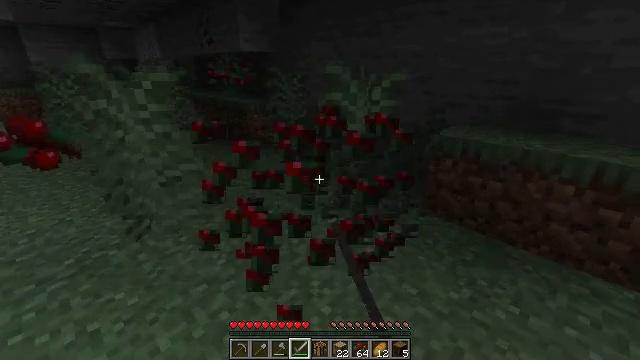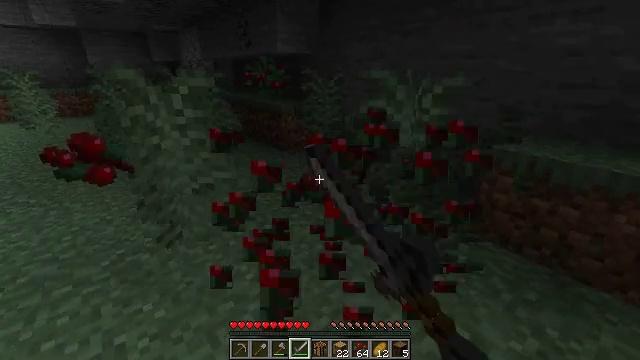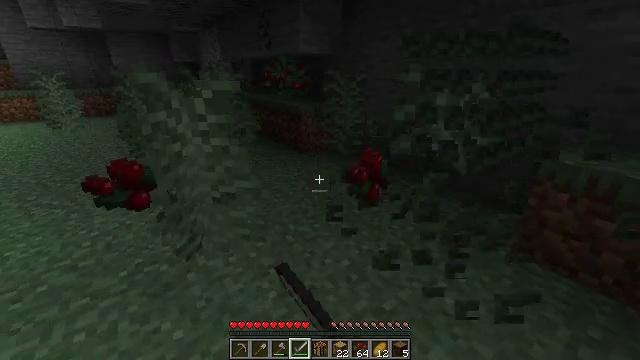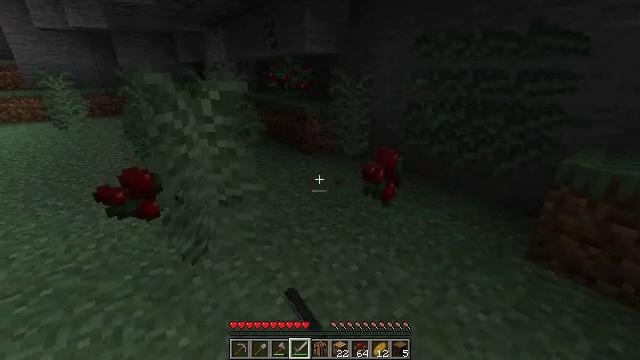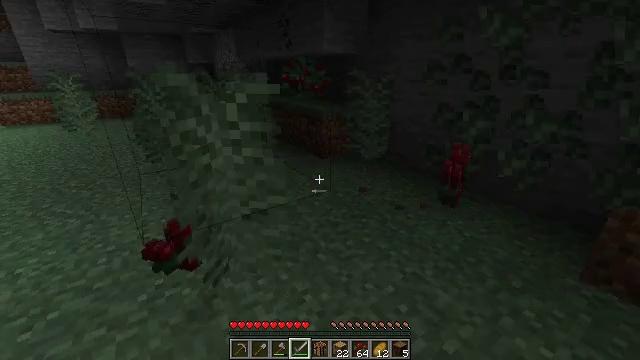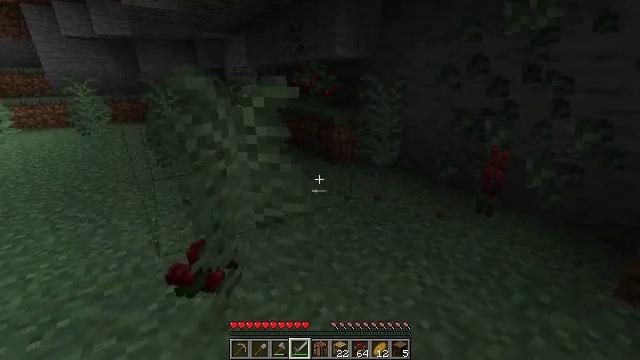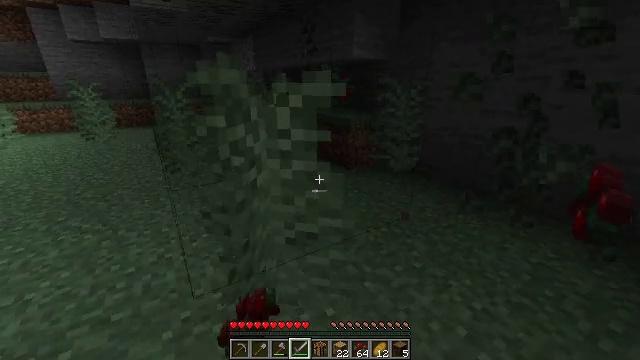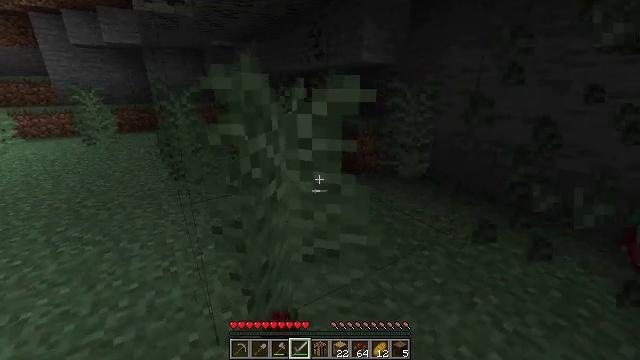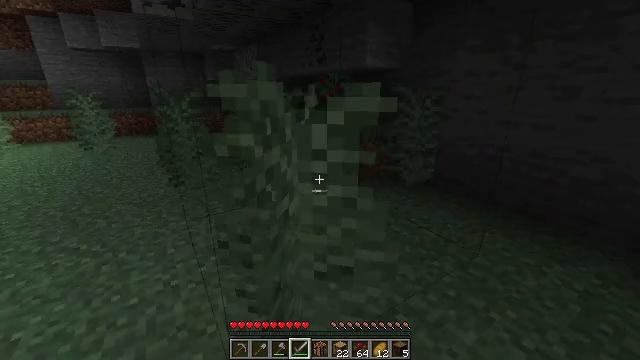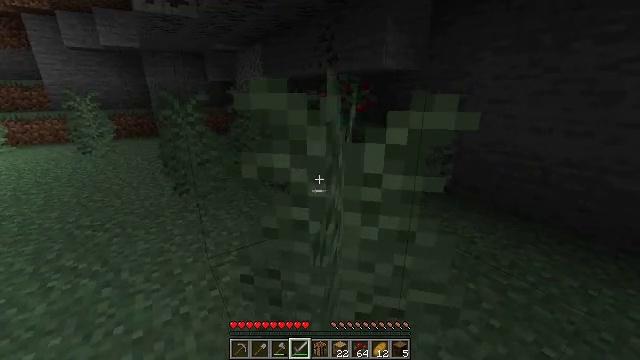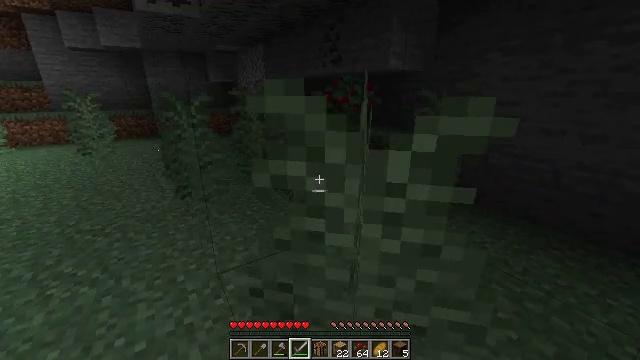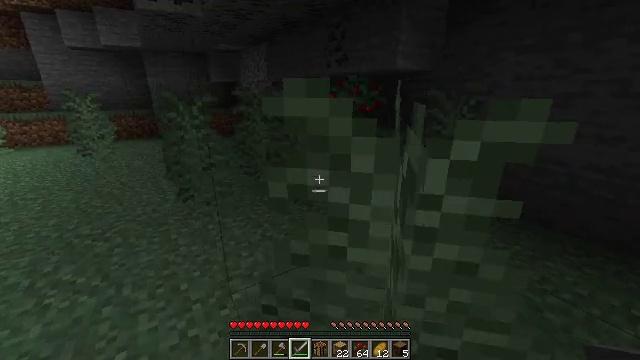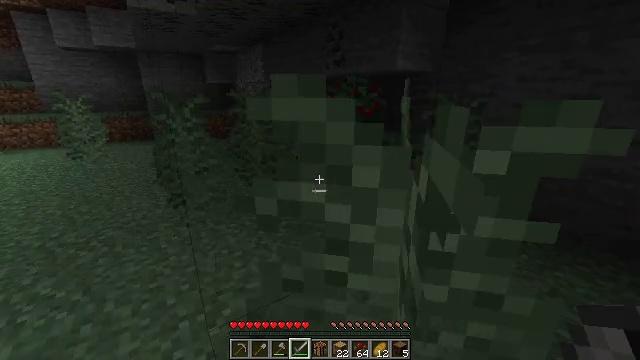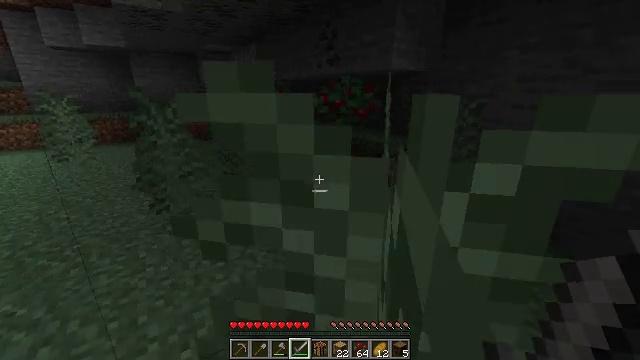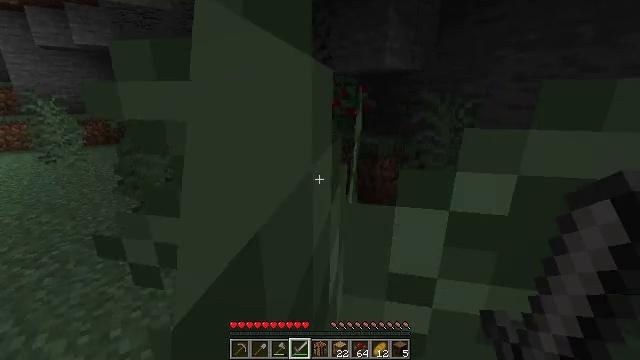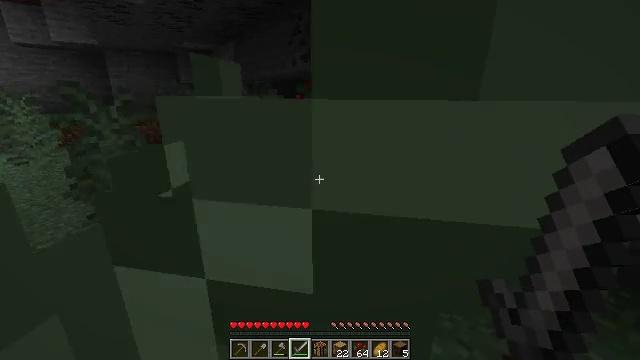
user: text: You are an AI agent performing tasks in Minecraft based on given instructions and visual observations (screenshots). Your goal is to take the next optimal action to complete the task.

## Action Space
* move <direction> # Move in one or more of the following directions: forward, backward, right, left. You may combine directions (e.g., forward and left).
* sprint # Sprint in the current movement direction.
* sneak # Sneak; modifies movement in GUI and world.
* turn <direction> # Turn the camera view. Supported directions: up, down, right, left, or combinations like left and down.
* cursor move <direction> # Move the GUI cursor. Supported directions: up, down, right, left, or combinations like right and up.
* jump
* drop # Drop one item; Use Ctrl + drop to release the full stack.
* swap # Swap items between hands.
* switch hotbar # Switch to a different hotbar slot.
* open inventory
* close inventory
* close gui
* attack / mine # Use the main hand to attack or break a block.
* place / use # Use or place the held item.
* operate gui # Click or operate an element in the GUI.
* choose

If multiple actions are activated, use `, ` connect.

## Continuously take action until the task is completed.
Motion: motion action
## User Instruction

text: Mine the large fern from the ground.
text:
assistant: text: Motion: move forward and move left, turn left, attack / mine
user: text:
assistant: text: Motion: move forward and move left, turn left
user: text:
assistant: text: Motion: move forward and move left
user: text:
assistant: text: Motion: move forward and move left, turn left
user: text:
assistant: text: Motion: move forward and move left, turn left
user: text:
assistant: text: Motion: move forward and move left
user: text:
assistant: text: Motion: move forward and move left, turn up
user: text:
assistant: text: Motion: move forward and move left
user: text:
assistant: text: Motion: move forward and move left
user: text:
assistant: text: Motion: move forward and move left
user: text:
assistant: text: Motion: move forward and move right
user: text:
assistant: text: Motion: move forward and move right
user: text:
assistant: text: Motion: move forward and move right
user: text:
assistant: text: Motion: move forward and move right
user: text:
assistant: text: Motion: move right
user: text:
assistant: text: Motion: move right
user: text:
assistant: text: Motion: move right
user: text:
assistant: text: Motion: move right
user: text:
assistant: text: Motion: move back and move right
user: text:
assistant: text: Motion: move back and move right
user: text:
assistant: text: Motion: move back and move right
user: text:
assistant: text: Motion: move back and move right
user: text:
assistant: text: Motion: move back and move right, turn left and up
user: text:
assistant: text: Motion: turn left and up
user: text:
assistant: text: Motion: turn left and up
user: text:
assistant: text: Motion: move forward
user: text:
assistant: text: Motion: move forward
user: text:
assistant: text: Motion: move forward, turn left and up
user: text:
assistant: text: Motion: move forward, turn left and up
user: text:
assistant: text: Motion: move forward